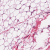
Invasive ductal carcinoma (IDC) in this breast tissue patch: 0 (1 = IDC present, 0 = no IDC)